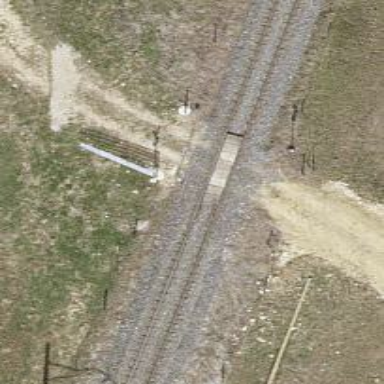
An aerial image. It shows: Level crossing along the railway.